Question: I am trying to render a globe (sphere with maps on it) with on iOS.
I am able to draw the sphere, and map borders but with one problem: . Like this:

In the picture, you can see that America renders just fine, but you can see Australia rendered on the back. It is not supposed to be shown because it's in the back of the globe, and BLACK and PURPLE stripes in the globe are not transparent.
Any ideas on what parameters should I be tweaking in order to get a proper globe?
If it helps, I can post the relevant parts of the . Just ask which part and I will update the question.
Thanks a lot in advance.
Update: This is what I am using for Sphere rendering:
'''
glEnableClientState(GL_VERTEX_ARRAY);
glPolygonOffset(-1.0f, -1.0f);
glColorMask(GL_FALSE, GL_FALSE, GL_FALSE, GL_FALSE);
int x, y;
GLfloat curR, curG, curB;
curR = curG = curB = 0.15f;
for (y=0; y<EARTH_LAT_RES; y++) {
if (y%10 == 0) {
glColor4f(curR, curG, curB, 1.0f);
curR = curR == 0.15f ? 0.6f : 0.15f;
curB = curB == 0.15f ? 0.6f : 0.15f;
}
for (x=0; x<EARTH_LON_RES; x++) {
Vertex3D vs[4];
vs[1] = vertices[x][y];
vs[0] = vertices[x][y+1];
vs[3] = vertices[x+1][y];
vs[2] = vertices[x+1][y+1];
glVertexPointer(3, GL_FLOAT, 0, vs);
glDrawArrays(GL_TRIANGLE_STRIP, 0, 4);
}
}
glColorMask(GL_TRUE, GL_TRUE, GL_TRUE, GL_TRUE);
glDisable(GL_POLYGON_OFFSET_FILL);
glDisableClientState(GL_VERTEX_ARRAY);
'''
This is what I am using to render the border lines:
'''
// vxp is a data structure with vertex arrays that represent
// border lines
int i;
glEnable(GL_BLEND);
glBlendFunc(GL_SRC_ALPHA, GL_ONE_MINUS_SRC_ALPHA);
glEnableClientState(GL_VERTEX_ARRAY);
for (i=0; i<vxp->nFeatures; i++)
{
glVertexPointer(3, GL_FLOAT, 0, vxp->pFeatures[i].pVerts);
glDrawArrays(GL_LINE_STRIP, 0, vxp->pFeatures[i].nVerts);
}
glDisableClientState(GL_VERTEX_ARRAY);
glDisable(GL_BLEND);
'''
These are the settings I am using rendering any of the objects:
'''
glMatrixMode(GL_PROJECTION);
glLoadIdentity();
glEnable(GL_DEPTH_TEST); /* enable depth testing; required for z-buffer */
glEnable(GL_CULL_FACE); /* enable polygon face culling */
glCullFace(GL_BACK);
glOrthof(-1.0f, 1.0f, -1.5f, 1.5f, -1.0f, 1.0f);
glFrustumf (-1.0, 1.0, -1.5, 1.5, -1.0, 1.0);
glMatrixMode(GL_MODELVIEW);
glLoadIdentity();
'''
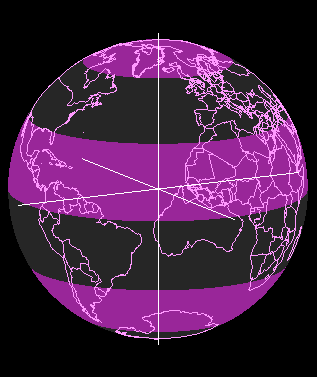
Answer: The obvious way, if it doesn't obstruct the rest of your code, is to draw the sphere as a solid object in an invisible way to prime the depth buffer, then let the depth test figure out which of the lines is visible. You can use glPolygonOffset to add an implementation-specific 'small amount' to values that are used for depth calculations, so you can avoid depth-buffer fighting. So it'd be something like:
'''
// add a small bit of offset, so that lines that should be visible aren't
// clipped due to depth rounding errors; note that ES allows GL_POLYGON_OFFSET_FILL
// but not GL_POLYGON_OFFSET_LINE, so we're going to push the polygons back a bit
// in terms of values written to the depth buffer, rather than the more normal
// approach of pulling the lines forward a bit
glPolygonOffset(-1.0, -1.0);
glEnable(GL_POLYGON_OFFSET_FILL);
// disable writes to the colour buffer
glColorMask(GL_FALSE, GL_FALSE, GL_FALSE, GL_FALSE);
drawSolidPolygonalSphere();
// enable writing again
glColorMask(GL_TRUE, GL_TRUE, GL_TRUE, GL_TRUE);
// disable the offset
glDisable(GL_POLYGON_OFFSET_FILL);
drawVectorMap();
'''
So that'll leave values in your depth buffer as though the globe were solid. If that's not acceptable, then the only alternative I can think of is to do visibility calculations on the CPU. You can use glGet to get the current view matrix, determine the normal at each vertex directly from the way you map them to the sphere (it'll just be their location relative to the centre), then draw any line for which at least one vertex returns a negative value for the dot product of the vector from the camera to the point and the normal.